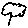
Label: tree